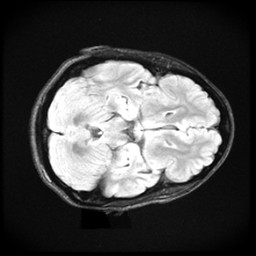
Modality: FLAIR
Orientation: axial
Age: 36
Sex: female
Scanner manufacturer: ge
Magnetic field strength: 3 T
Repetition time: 11 s
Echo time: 0.1497 s